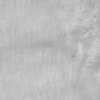
Label: not_dusty